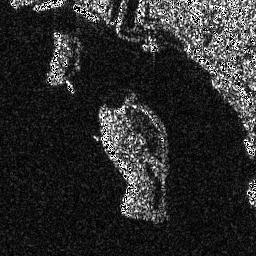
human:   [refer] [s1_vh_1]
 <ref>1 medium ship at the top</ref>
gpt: <box>[[27, 0, 38, 8, 0]]</box>